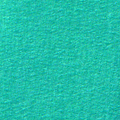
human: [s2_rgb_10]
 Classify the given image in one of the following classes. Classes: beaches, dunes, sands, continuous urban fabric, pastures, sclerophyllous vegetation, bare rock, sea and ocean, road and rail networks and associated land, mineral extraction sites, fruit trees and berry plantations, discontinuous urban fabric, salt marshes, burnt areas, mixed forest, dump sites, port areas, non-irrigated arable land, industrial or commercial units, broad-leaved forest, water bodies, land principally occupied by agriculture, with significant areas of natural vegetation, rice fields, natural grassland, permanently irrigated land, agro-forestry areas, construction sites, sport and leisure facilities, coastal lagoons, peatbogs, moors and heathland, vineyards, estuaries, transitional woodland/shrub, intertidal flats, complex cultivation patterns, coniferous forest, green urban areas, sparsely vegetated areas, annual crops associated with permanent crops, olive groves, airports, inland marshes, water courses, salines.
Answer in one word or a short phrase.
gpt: sea and ocean